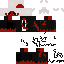
A male skeleton skin with dark skin, wearing brown helmet dressed in a red robe top and red pants, featuring a closed mouth.